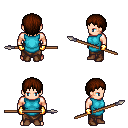
a pixel art fantasy rpg character, male body template, human, light skin, teal tunic, robe skirt, brown plain hairstyle, gold gloves, brown shoes, spear, four views (front, back, left, right), 2x2 character sprite sheet, small pixel art, hard edges, no anti-aliasing